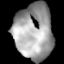
Tissue: lung
Cell type: Others
Senescence score: 0.6128
Nuclear area (px): 2082
Mean DAPI intensity: 162.372